Question: I have no experience in programming, so I apologize for being new to everything.
I am trying to make a simple Illustrator script that a specifically named layer (for example, "text") in all open files invisible.
It would also be nice if it could save all the files in the end.

If anyone can help, that would be great.
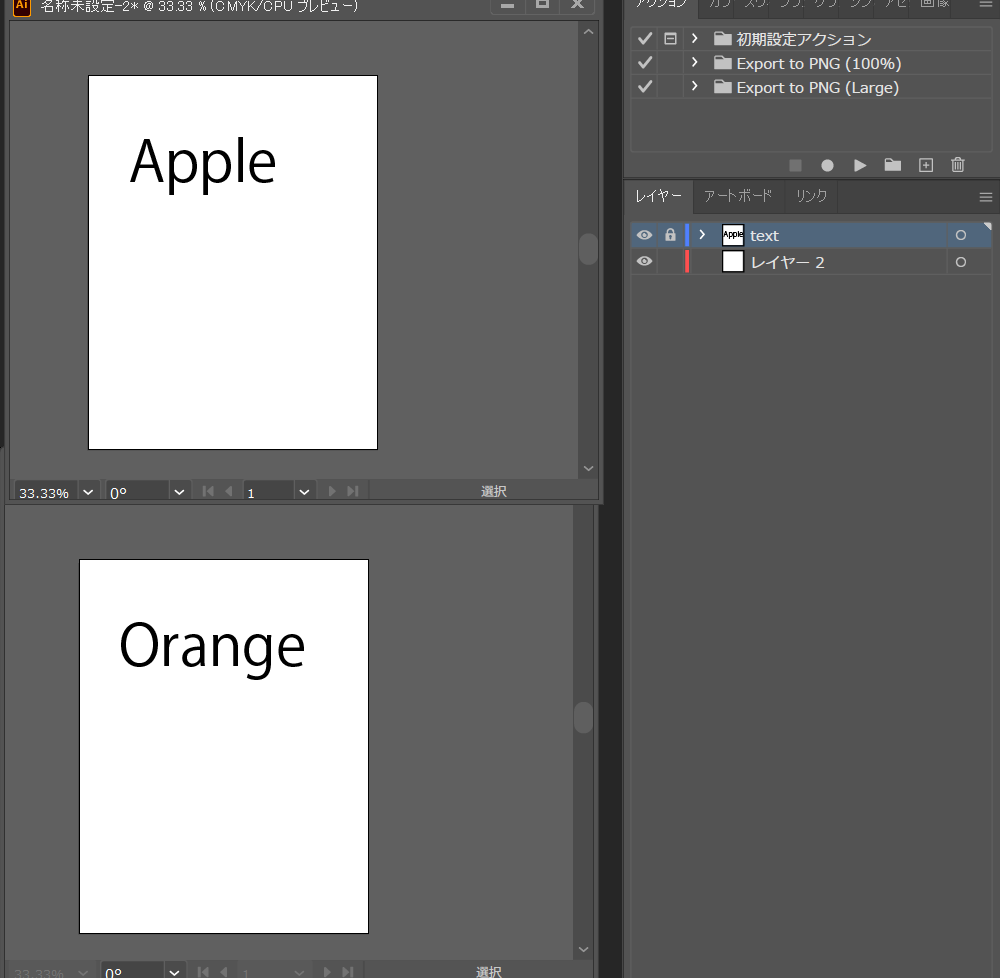
Answer: This is script to invisible layer name ="text" and save after edit:
'''
for(var i=0;i<app.documents.length;i++)
{
var oDoc=app.documents[i];
for(var j=0;j<oDoc.layers.length; j++)
{
if(oDoc.layers[j].name=="text")
{
oDoc.layers[j].visible=false;
}
}
oDoc.save();
}
'''